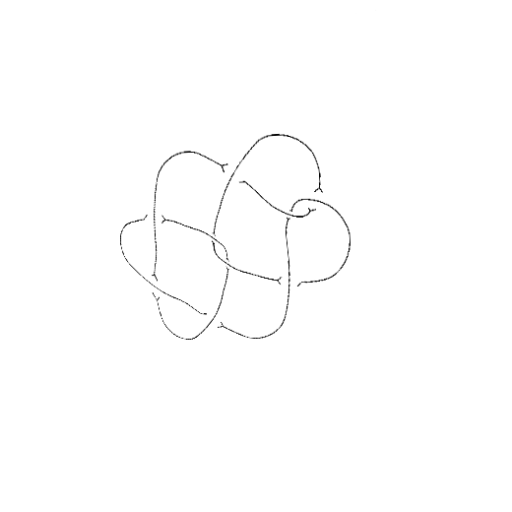
Crossing number: 9